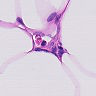
Metastatic tissue present: no